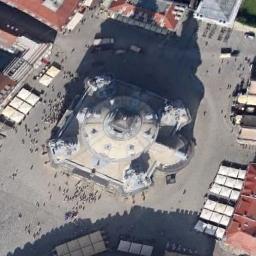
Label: church